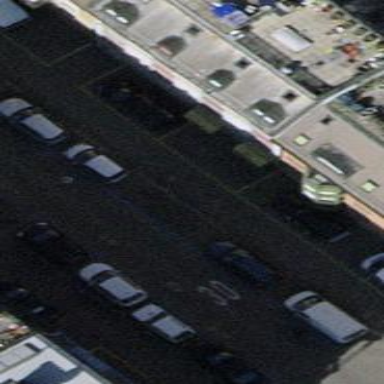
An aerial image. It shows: Parking lane area.